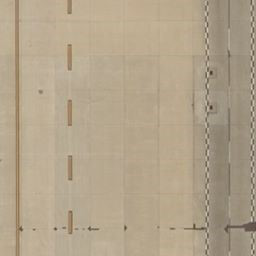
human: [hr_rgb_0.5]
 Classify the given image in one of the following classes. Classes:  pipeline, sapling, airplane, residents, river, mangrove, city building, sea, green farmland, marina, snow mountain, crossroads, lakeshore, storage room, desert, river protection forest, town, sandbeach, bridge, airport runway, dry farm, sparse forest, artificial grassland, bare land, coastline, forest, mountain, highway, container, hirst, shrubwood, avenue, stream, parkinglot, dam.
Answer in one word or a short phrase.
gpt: airport runway